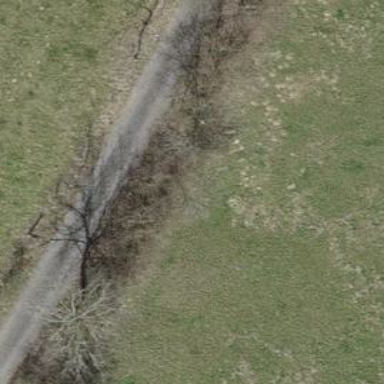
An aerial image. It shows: Single tag "natural: tree."